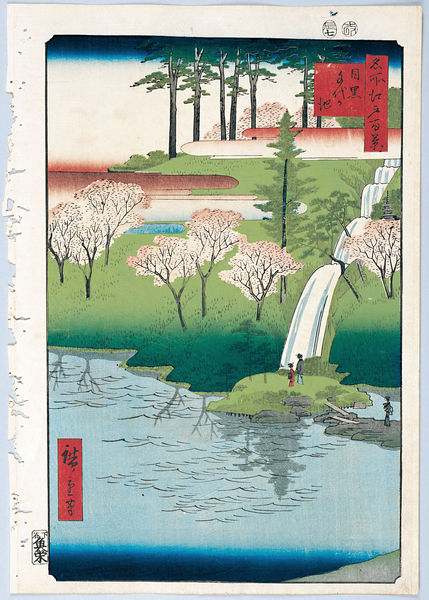
Titel: 100 berühmte Ansichten von Edo
Künstler: Utagawa Hiroshige
Schlagwörter: blau, schatten, wasser, bäume, grün, menschen, see, frau, blüte, blüten, park, rot, wiese, spiegelung, insel, wasserfall, garten, japan, schrift, wellen, spiegelbild, hang, japanisch, china, zeichung, kirschblüte, blühende bäume, insesl